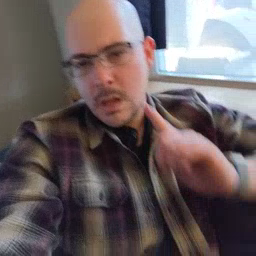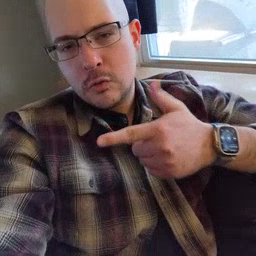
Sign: later